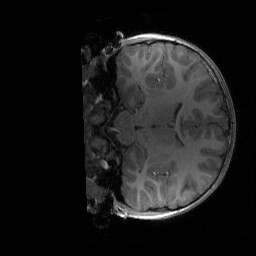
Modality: T1w
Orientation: coronal
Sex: male
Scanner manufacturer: siemens
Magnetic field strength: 3 T
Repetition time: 1.9 s
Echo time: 0.00243 s